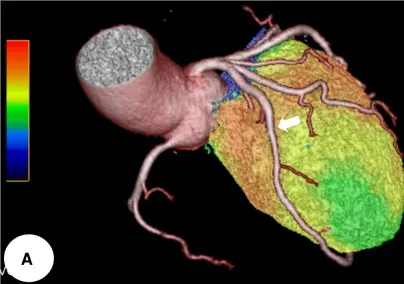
The cardiac SPECT/CCTA hybrid imaging also confirmed excellent correlation between the extent of perfusion defects and the anatomical location of MB, which was well correlated with CAG finding (whitish arrow and yellowish arrow) (A,B). CCTA, coronary computed tomography angiography; MB, myocardial bridge; SPECT, single photon emission computed tomography.
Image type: radiology (ct)